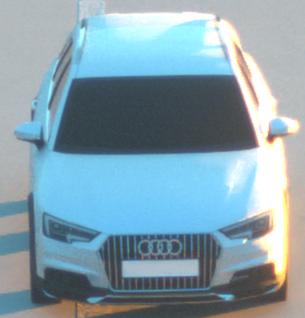
Make: Audi
Model: A4 Allroad 45 TFSI
Detailed model: A4 (B9) allroad
Model produced from: 2019/02
Model produced until: 2019/05
Doors: 5
Color: white
Road condition: dry road
Daytime: sunrise or sunset
Contrast: medium contrast